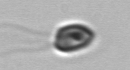
Label: flagellate